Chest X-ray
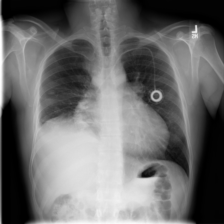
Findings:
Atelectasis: positive
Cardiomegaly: negative
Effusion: negative
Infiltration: negative
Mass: negative
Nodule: positive
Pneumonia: negative
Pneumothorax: negative
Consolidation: negative
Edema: negative
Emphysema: negative
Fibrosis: negative
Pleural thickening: negative
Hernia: negative